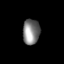
Tissue: lung
Cell type: Fibroblasts
Senescence score: 0.5451
Nuclear area (px): 419
Mean DAPI intensity: 130.623